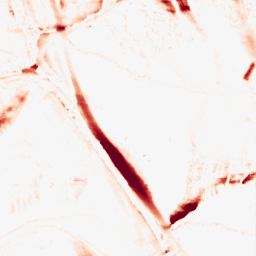
Category: morphological
Decomposition family: morphological_ellipse
Decomposition parameters: operation: opening
width: 10
height: 30
Upsampling method: linear_exact
Upsampling parameters: scale: 2
Upsampling scale: 2